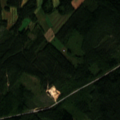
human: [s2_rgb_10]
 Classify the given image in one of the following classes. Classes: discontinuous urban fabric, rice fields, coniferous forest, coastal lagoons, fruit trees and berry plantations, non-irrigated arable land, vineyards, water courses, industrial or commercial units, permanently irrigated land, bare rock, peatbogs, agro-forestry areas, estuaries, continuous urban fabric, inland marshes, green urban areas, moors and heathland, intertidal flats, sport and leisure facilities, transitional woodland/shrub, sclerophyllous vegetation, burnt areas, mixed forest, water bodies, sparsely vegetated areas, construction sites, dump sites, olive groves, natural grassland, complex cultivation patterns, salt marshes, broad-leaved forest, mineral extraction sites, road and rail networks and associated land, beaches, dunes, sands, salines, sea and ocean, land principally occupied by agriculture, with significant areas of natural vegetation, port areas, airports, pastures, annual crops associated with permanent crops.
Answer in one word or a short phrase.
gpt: land principally occupied by agriculture, with significant areas of natural vegetation, coniferous forest, mixed forest, transitional woodland/shrub